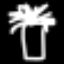
Label: palm tree